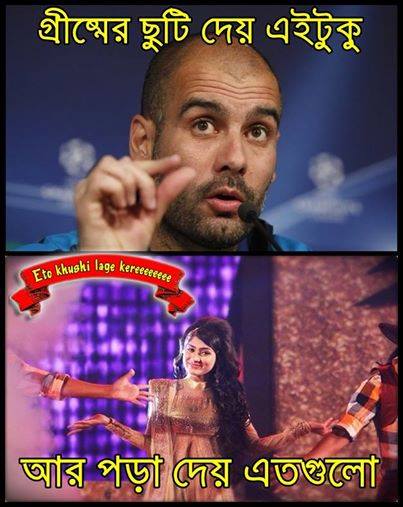
Caption: গ্রীষ্মের ছুটি দেয় এইটুকু আর পড়া দেয় এতগুলো
Label: non-hate